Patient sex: F
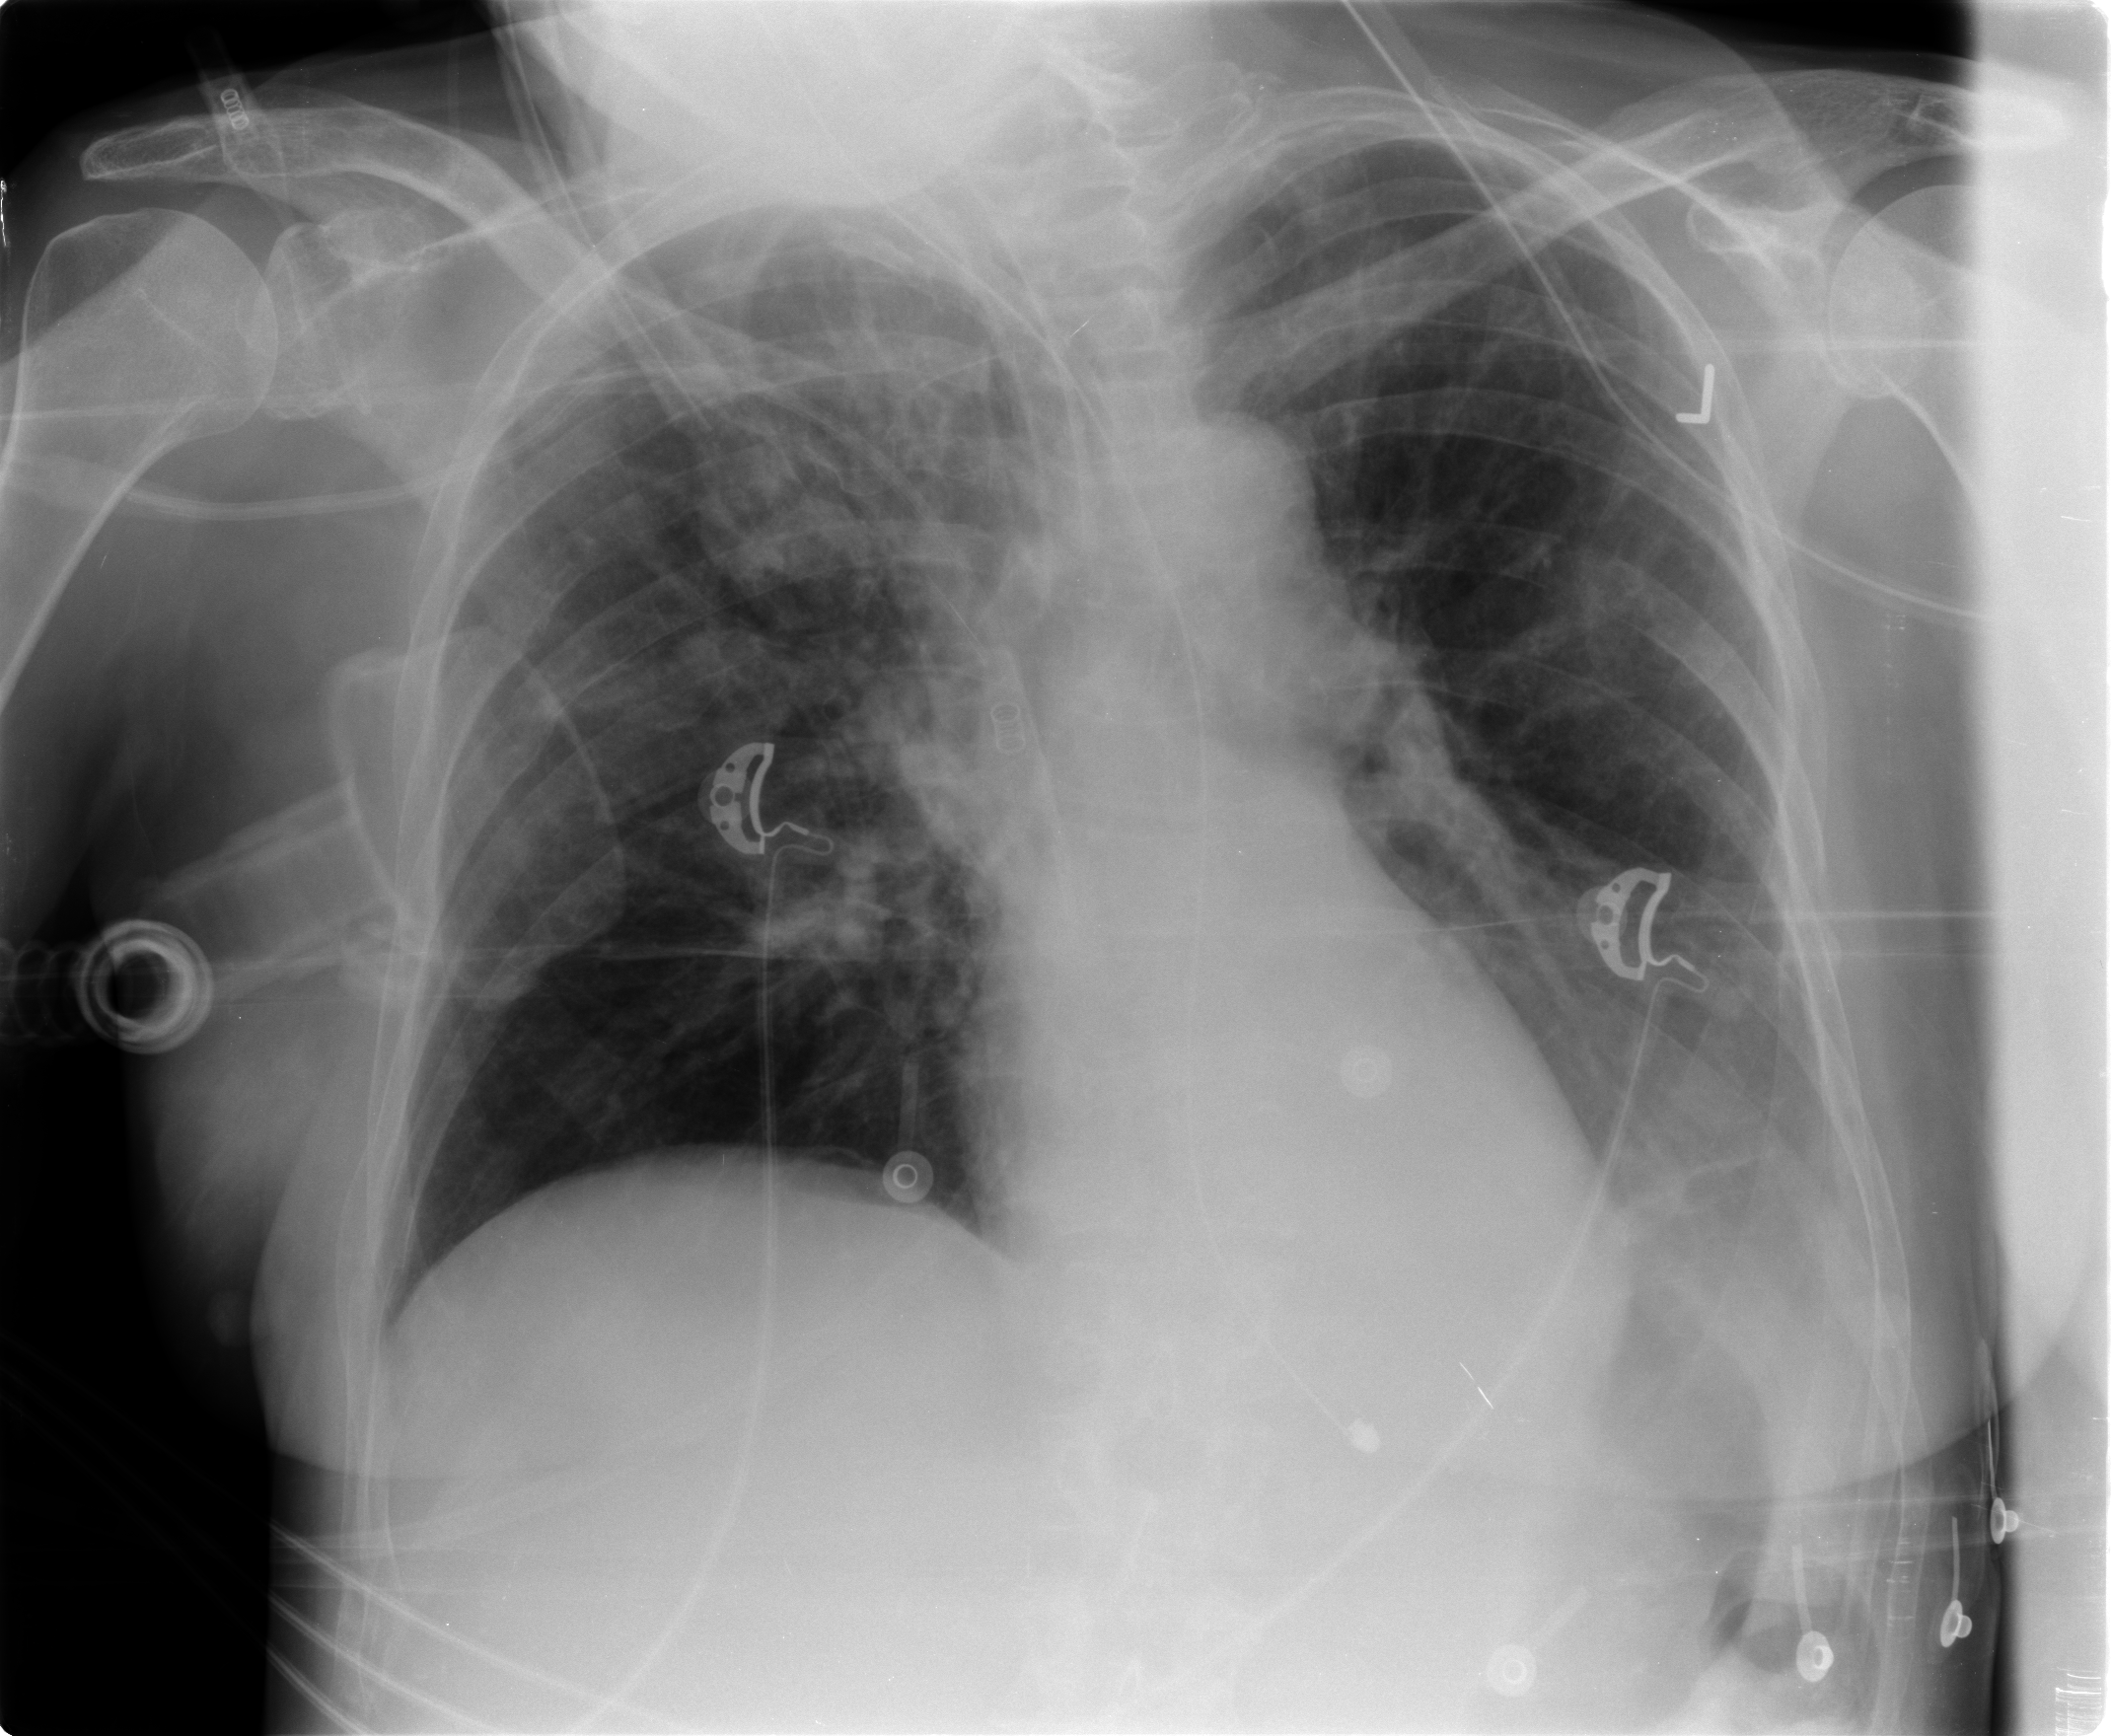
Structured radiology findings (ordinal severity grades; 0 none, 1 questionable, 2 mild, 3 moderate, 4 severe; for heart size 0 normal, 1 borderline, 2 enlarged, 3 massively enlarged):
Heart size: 0
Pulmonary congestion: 1
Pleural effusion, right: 1
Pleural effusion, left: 2
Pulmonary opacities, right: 2
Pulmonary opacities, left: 2
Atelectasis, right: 1
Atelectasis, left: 2